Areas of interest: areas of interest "Nantong Underwater World"
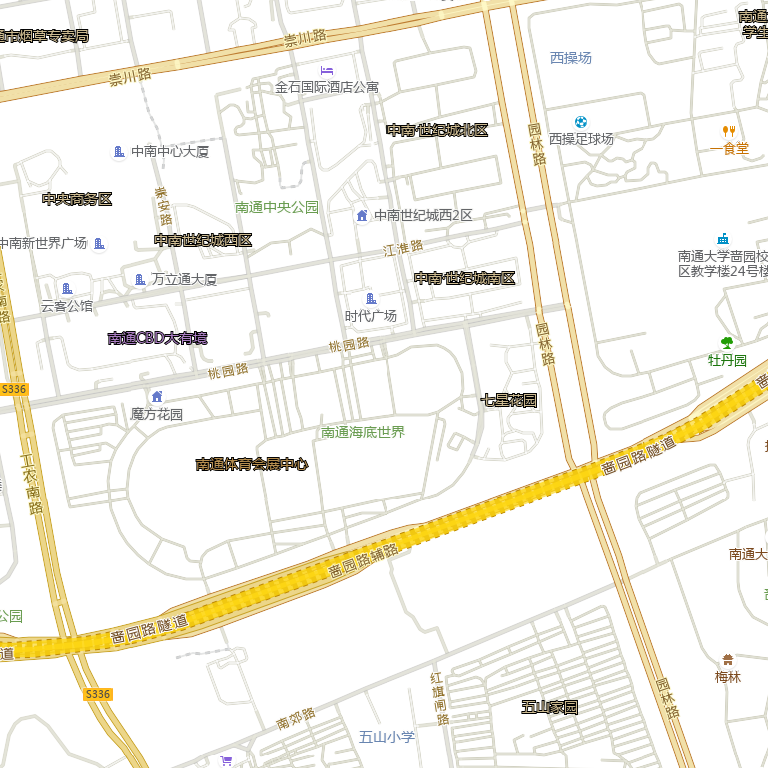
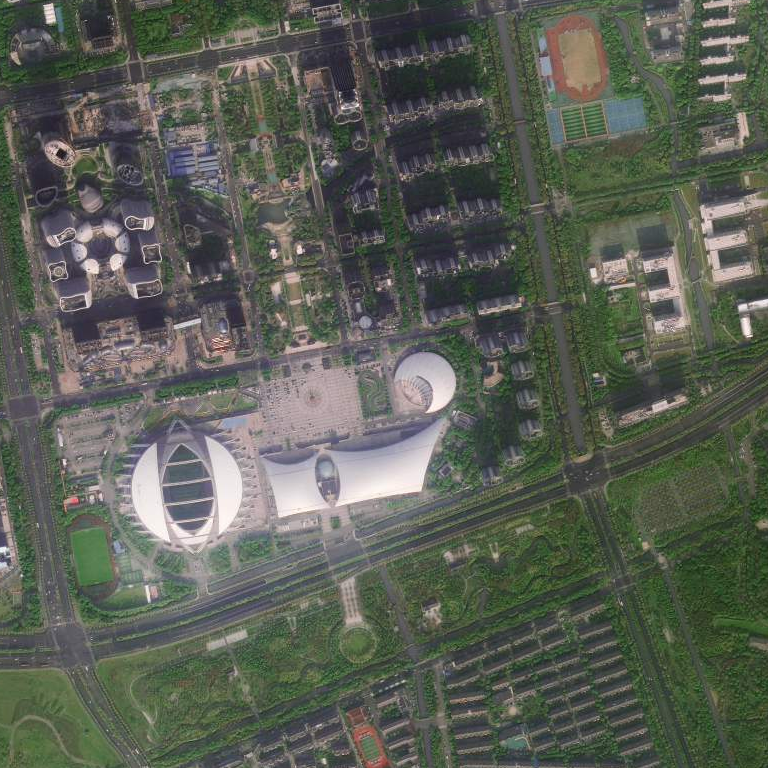